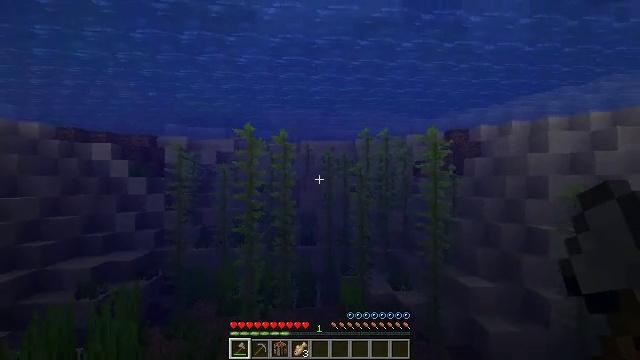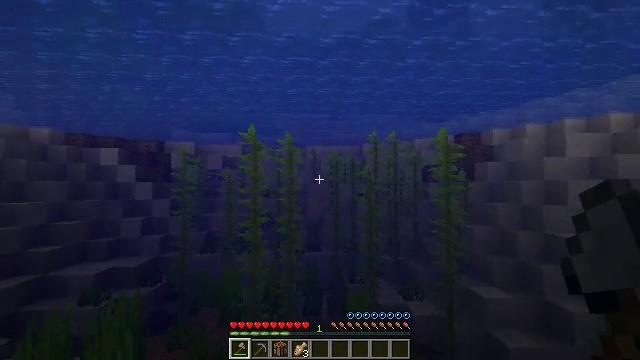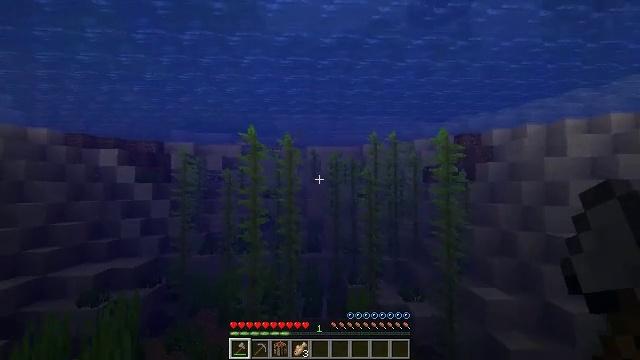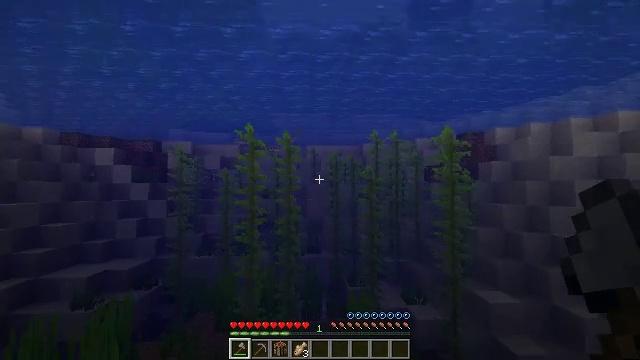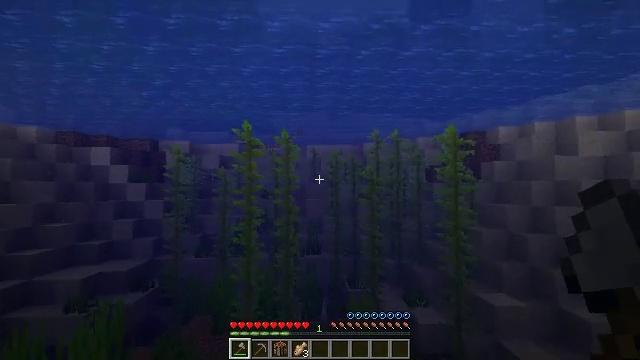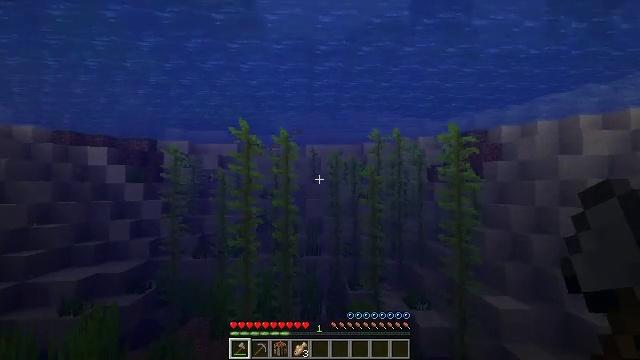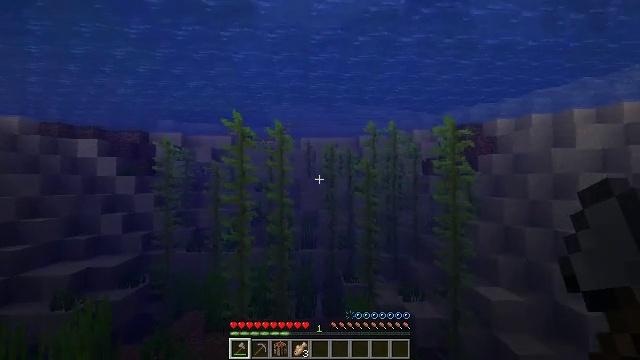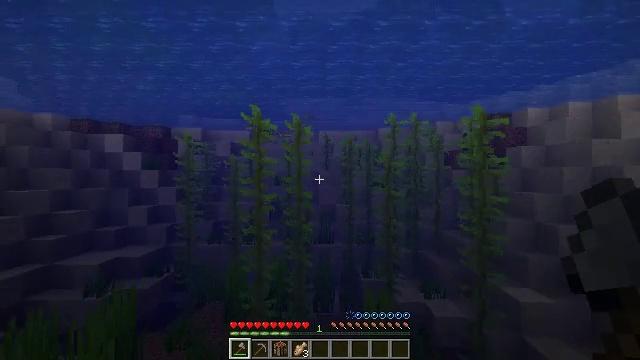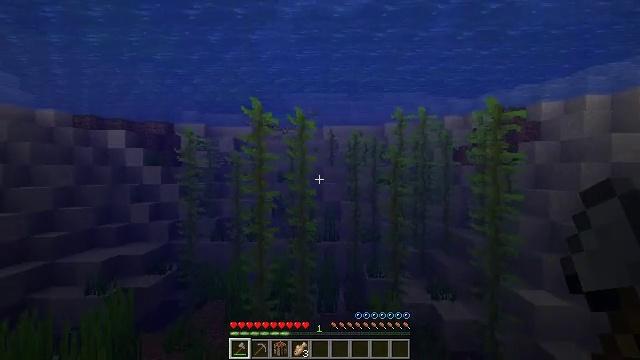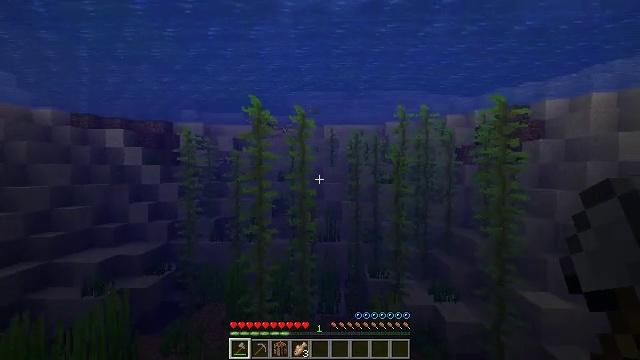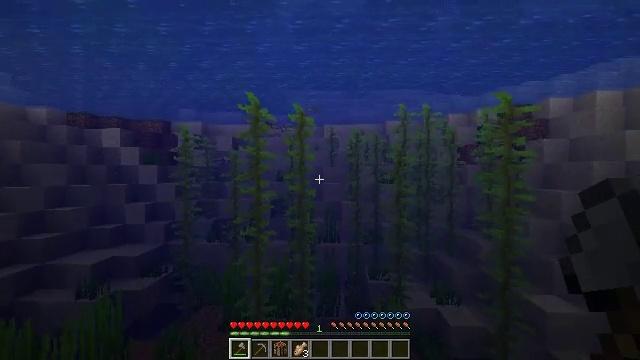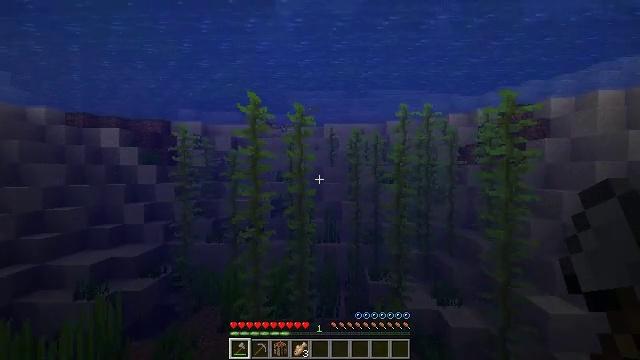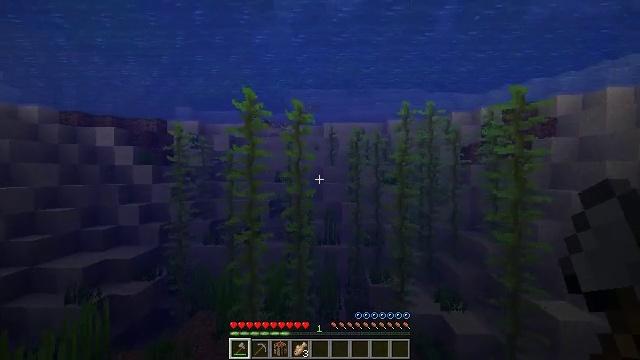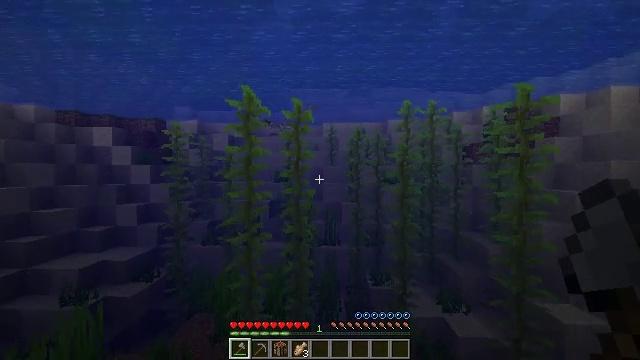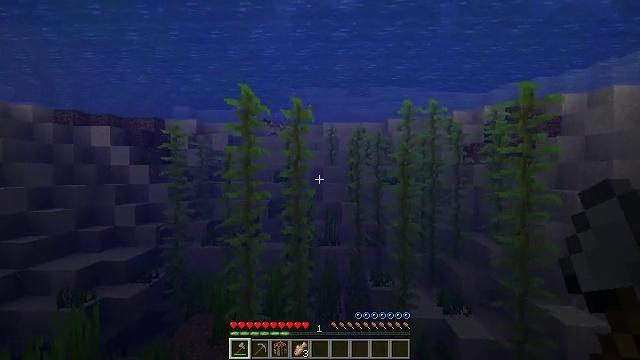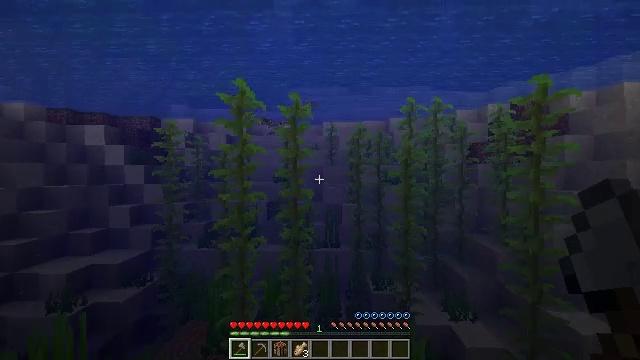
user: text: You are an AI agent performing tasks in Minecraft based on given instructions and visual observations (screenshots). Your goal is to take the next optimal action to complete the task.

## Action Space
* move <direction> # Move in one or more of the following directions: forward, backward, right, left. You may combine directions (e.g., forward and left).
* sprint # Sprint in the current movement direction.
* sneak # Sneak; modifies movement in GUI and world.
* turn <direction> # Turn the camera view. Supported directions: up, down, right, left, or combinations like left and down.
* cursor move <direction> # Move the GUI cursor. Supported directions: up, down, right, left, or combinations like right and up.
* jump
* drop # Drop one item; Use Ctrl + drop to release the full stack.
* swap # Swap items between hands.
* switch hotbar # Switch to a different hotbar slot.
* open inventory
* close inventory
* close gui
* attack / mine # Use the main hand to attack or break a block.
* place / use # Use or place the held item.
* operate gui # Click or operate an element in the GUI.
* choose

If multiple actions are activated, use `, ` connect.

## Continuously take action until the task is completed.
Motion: motion action
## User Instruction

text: Gather kelp plant by attacking it underwater.
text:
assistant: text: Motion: move forward, sprint, turn left and up
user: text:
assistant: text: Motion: move forward, sprint
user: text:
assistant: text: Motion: move forward, sprint
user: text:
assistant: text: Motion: move forward, sprint
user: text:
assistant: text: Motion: move forward, sprint
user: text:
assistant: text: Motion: move forward, sprint, turn right and down
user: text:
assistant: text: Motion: move forward, sprint, turn left and down
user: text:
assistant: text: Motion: move forward, sprint, turn left
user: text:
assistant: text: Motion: move forward, sprint
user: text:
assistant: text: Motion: move forward, sprint
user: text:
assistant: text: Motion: move forward, sprint
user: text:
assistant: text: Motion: move forward, sprint
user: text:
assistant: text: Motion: move forward, sprint
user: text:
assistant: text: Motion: move forward, sprint
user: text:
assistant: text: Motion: move forward, sprint
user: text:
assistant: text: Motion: move forward, sprint
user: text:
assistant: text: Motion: move forward, sprint
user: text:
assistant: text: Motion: move forward, sprint
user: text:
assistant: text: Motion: move forward, sprint
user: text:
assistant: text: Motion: move forward and move right, sprint, turn left
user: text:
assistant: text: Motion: move forward and move right, sprint
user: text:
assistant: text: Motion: move forward and move right, sprint
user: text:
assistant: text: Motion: move forward and move right, sprint
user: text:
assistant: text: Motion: move forward, sprint
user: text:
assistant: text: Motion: move forward, sprint
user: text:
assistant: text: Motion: move forward, sprint
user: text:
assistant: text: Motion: move forward, sprint
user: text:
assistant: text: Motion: move forward, sprint
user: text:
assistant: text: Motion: move forward, sprint
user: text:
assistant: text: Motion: move forward, sprint